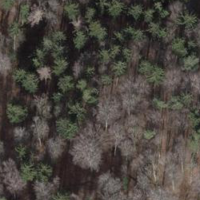
EUNIS habitat code: 44
Species observed at this site:
Lysimachia nummularia